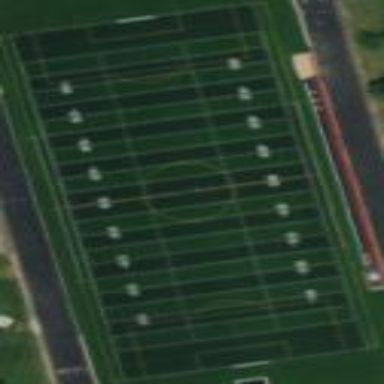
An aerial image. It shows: Pitch for American football.